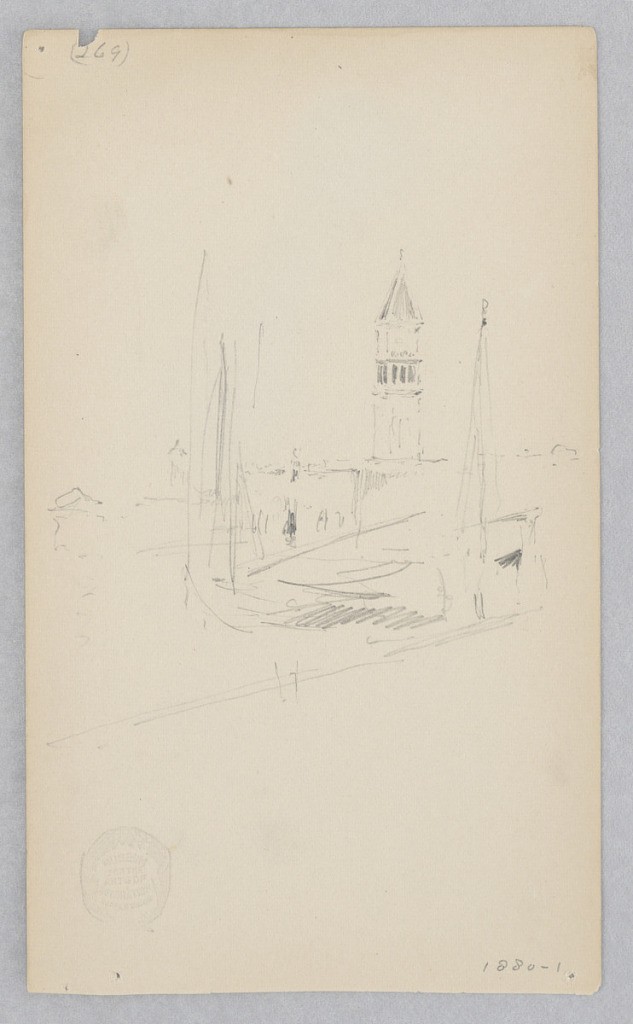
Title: View of Venice, Italy
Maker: Robert Frederick Blum, American, 1857–1903
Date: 1880–1881
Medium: Graphite on wove paper
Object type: Drawing
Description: Sketch of the bell tower in St. Mark's Square, Venice.